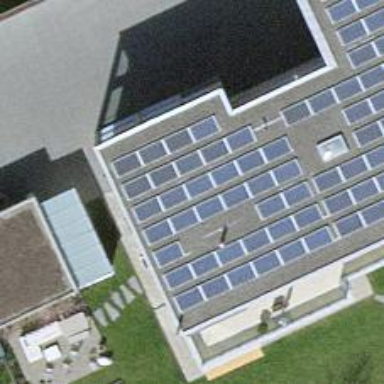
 consisting of solar photovoltaic panels."